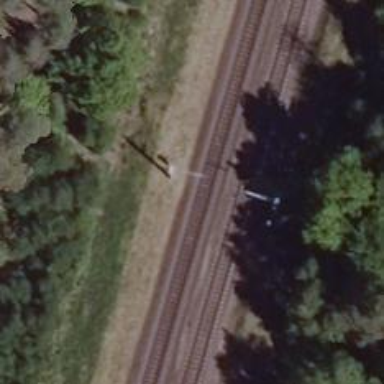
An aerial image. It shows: Milestone along the railway track with catenary mast.